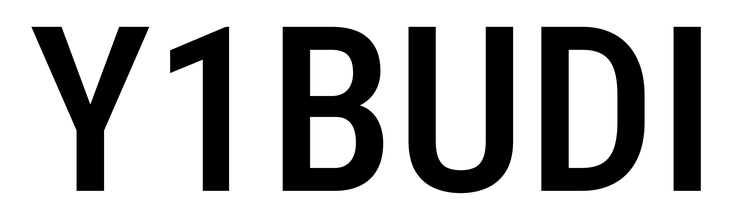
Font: Roboto_Condensed_Medium